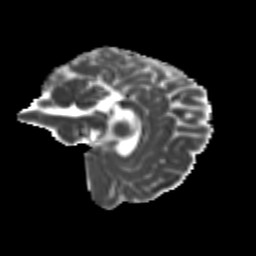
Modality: MD
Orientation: sagittal
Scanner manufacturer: siemens
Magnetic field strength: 3 T
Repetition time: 9.2 s
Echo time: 0.084 s